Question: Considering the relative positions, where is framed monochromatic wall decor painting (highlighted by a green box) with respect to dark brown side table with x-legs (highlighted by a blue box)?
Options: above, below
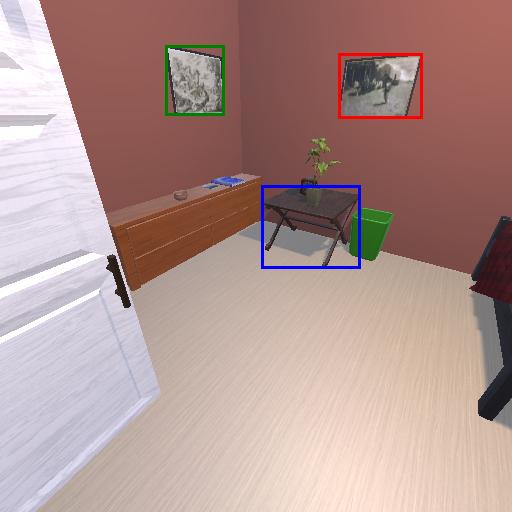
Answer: above